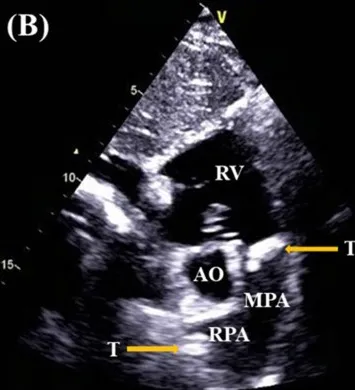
Another lesion in the RPA.
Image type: radiology (ultrasound)